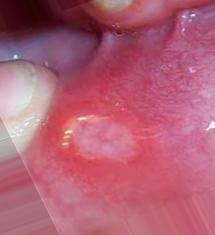
Condition: Mouth Ulcer